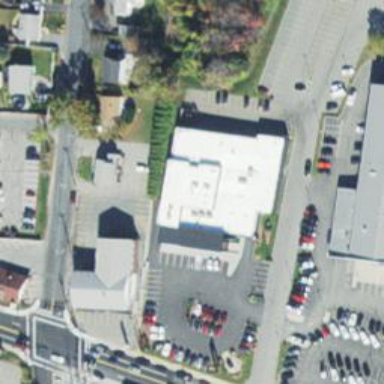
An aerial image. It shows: Commercial building housing car shop.